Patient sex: F
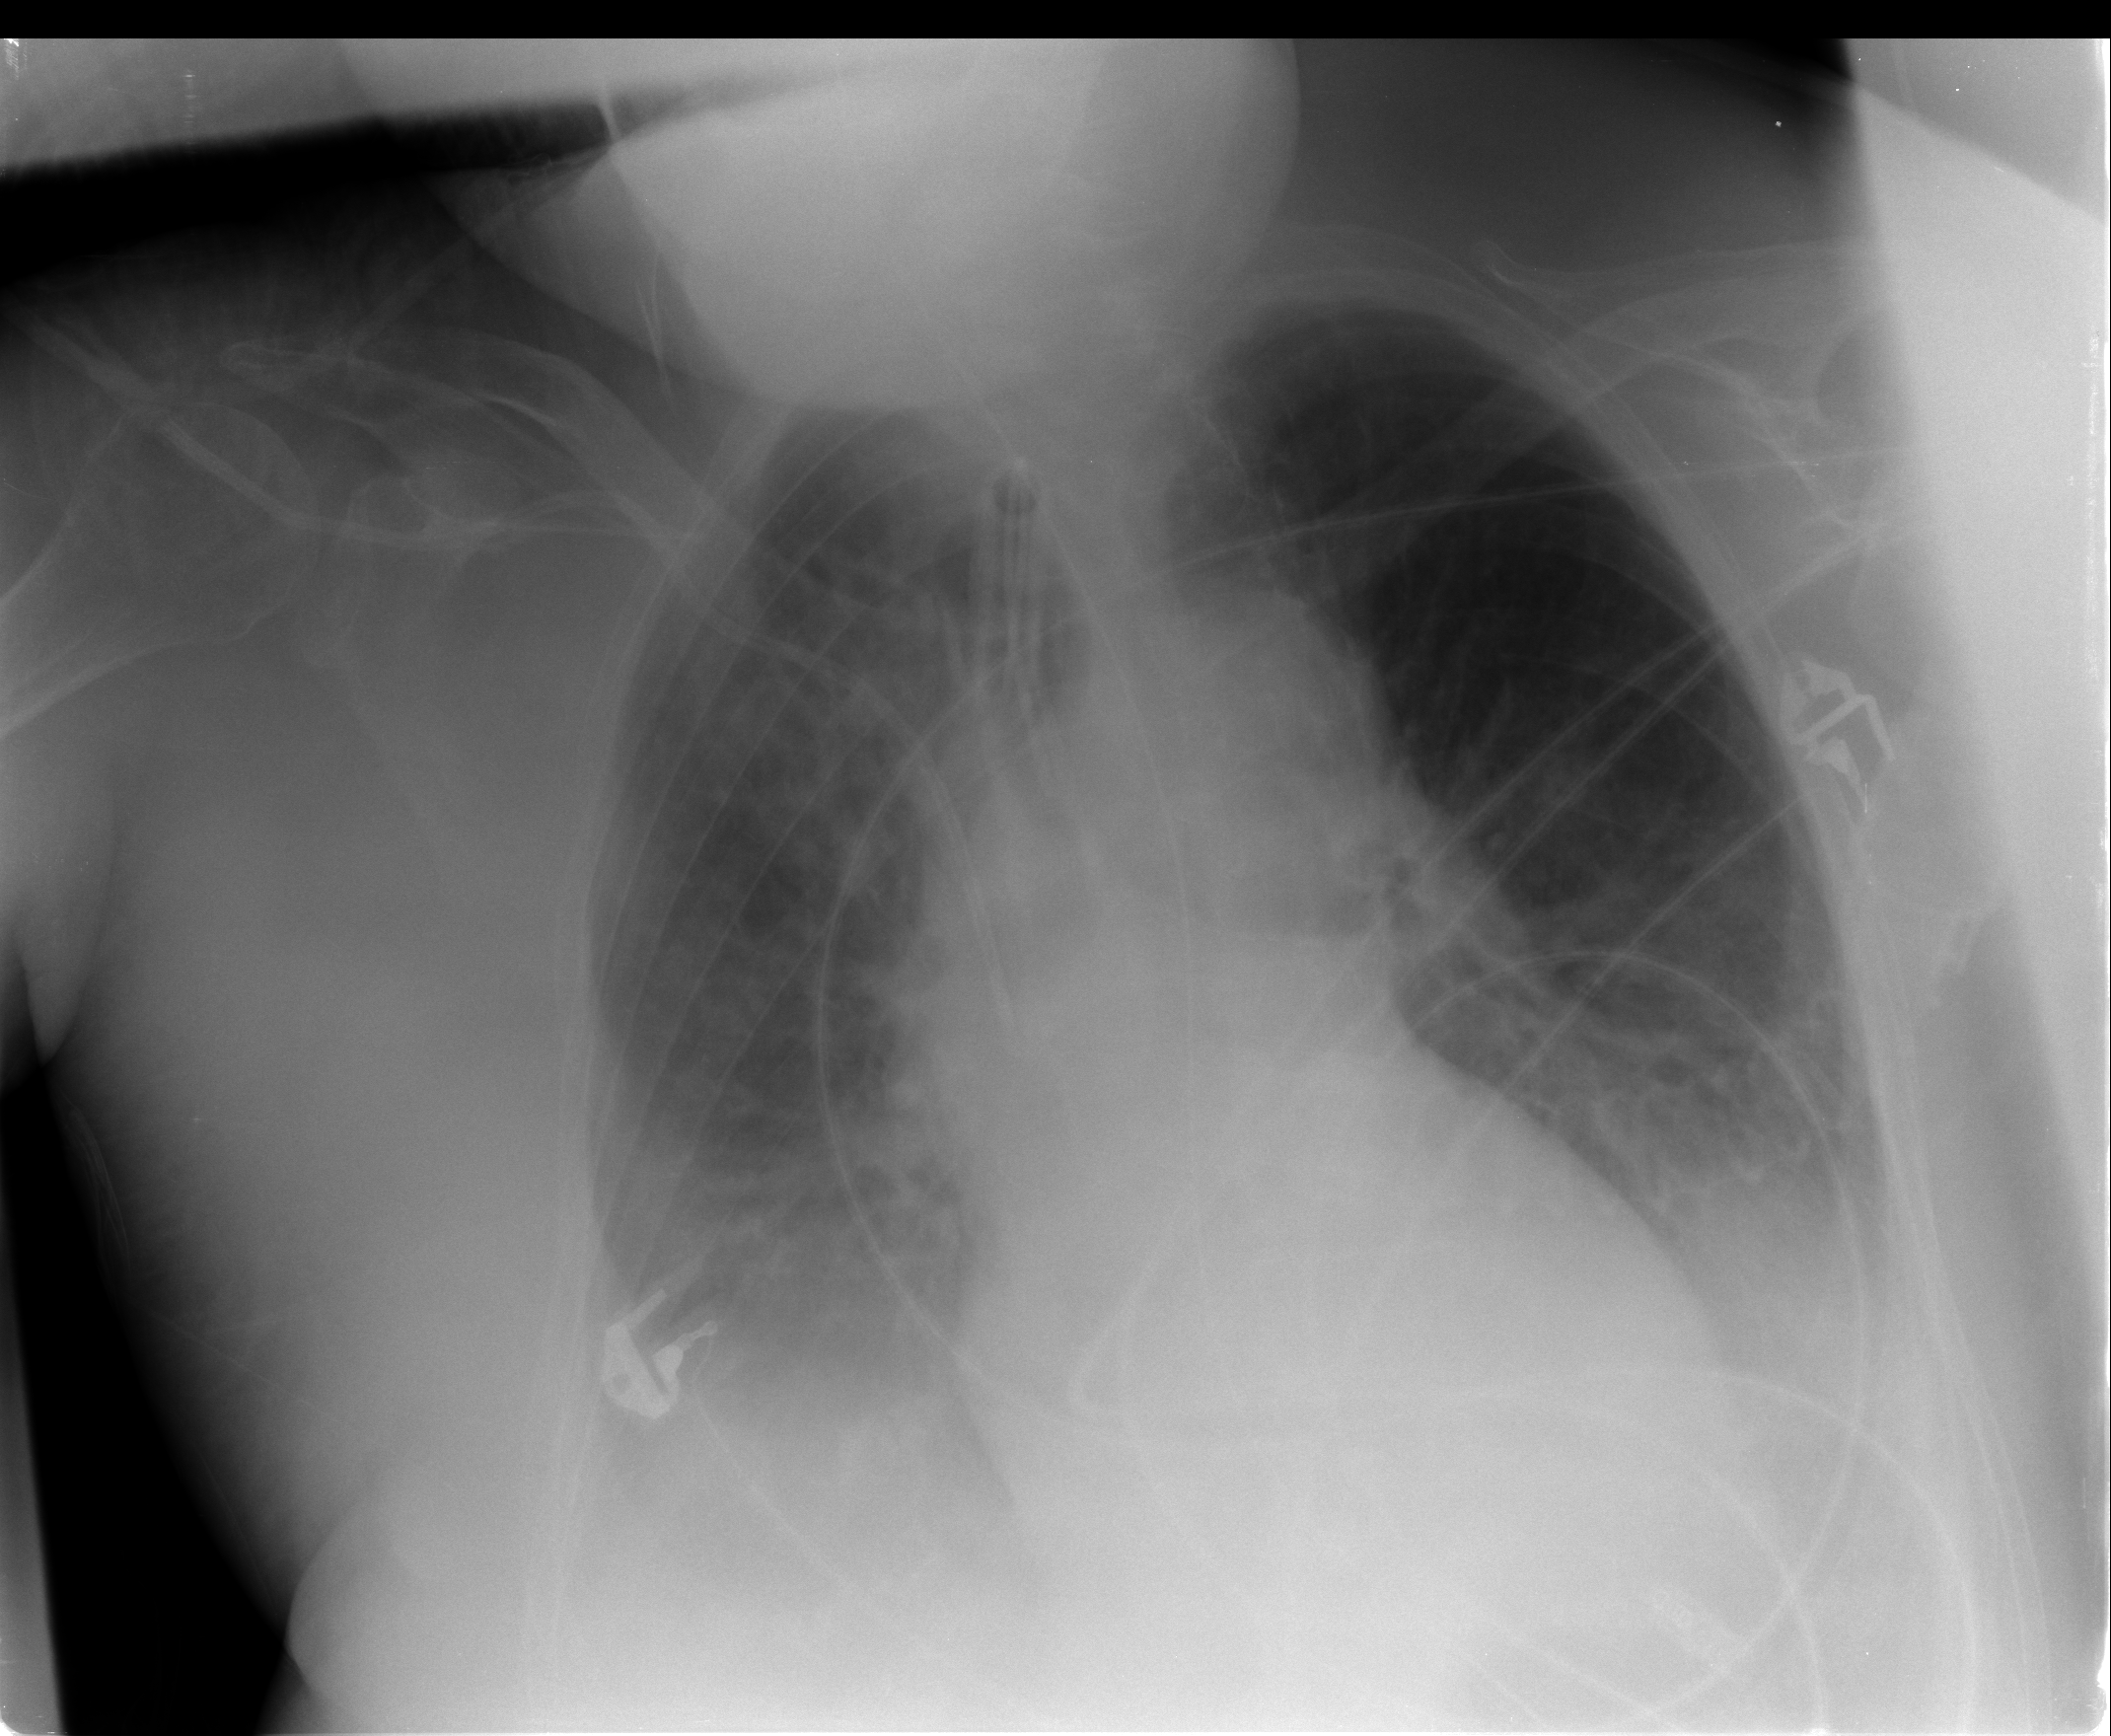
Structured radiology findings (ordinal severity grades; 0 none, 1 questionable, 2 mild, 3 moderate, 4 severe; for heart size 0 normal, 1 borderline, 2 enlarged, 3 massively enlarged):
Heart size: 0
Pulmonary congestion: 2
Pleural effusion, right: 3
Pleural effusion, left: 2
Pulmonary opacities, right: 2
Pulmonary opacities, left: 0
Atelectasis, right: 3
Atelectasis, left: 2